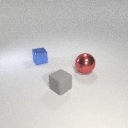
small gray rubber cube to the right of small blue metal cube